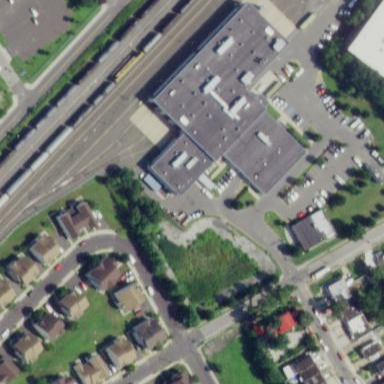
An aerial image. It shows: Industrial building.